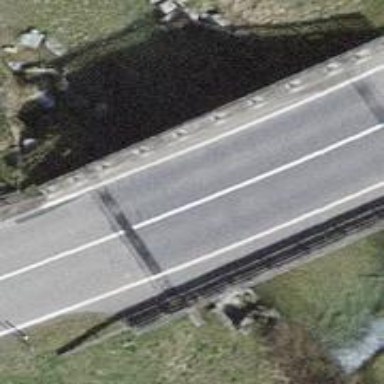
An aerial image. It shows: Tertiary road passing over bridge.